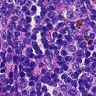
Metastatic tissue present: no